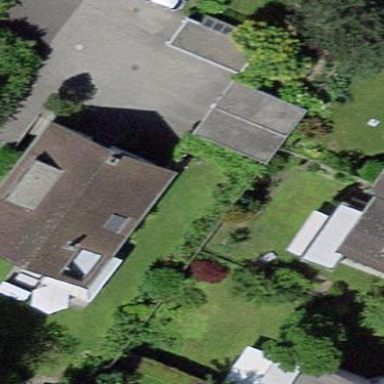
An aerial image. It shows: Building with tiled roof.